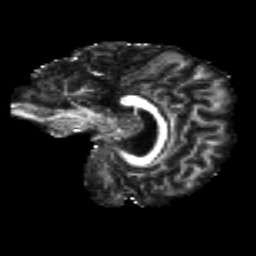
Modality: FA
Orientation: sagittal
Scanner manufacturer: siemens
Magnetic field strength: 3 T
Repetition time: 4.16 s
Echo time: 0.0806 s